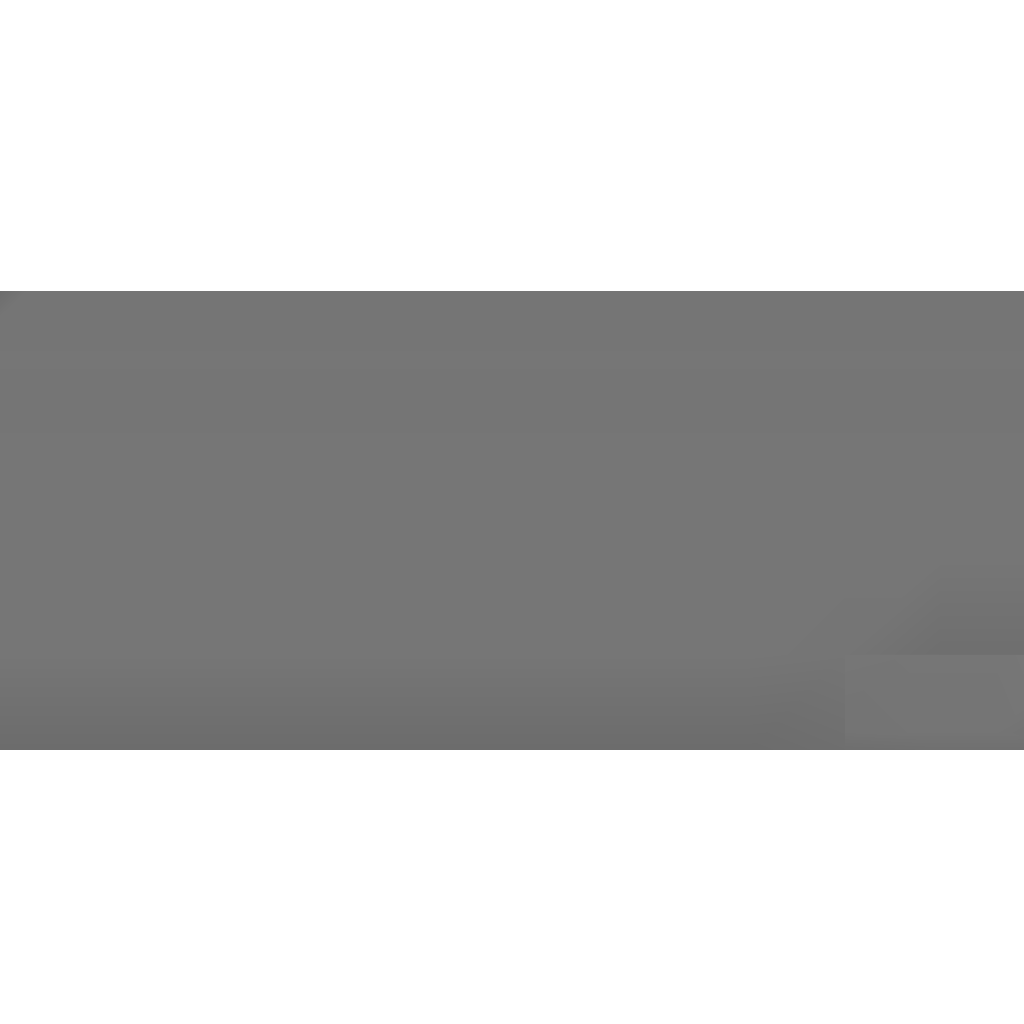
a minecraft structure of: house that is not furnished bad low quality